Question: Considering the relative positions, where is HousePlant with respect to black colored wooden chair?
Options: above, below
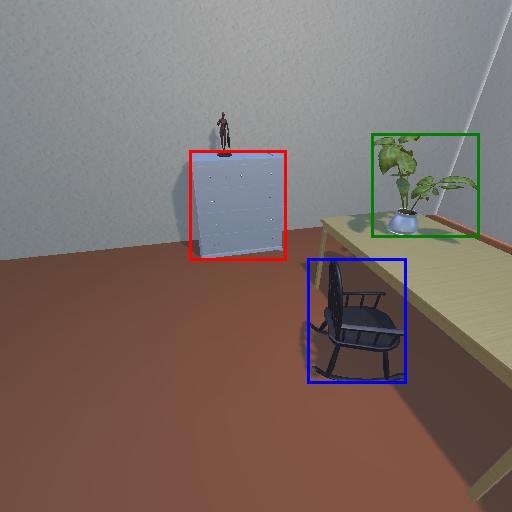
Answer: above